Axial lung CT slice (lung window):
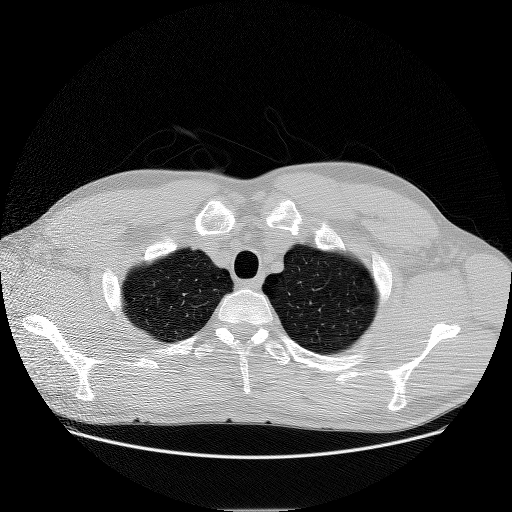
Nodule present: no